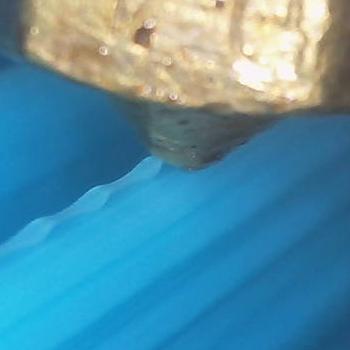
Flow rate: 44%